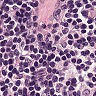
Metastatic tissue present: no